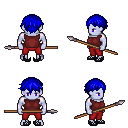
a pixel art fantasy rpg character, male body template, dark elf, purple skin, maroon sleeveless shirt, red pants, blue short bangs hairstyle, ghillies, spear, four views (front, back, left, right), 2x2 character sprite sheet, small pixel art, hard edges, no anti-aliasing